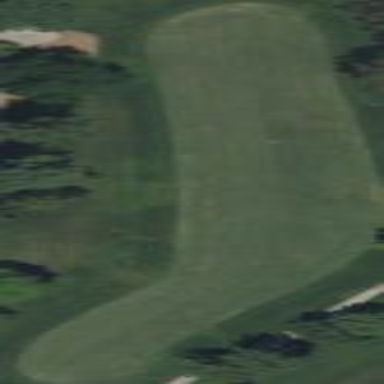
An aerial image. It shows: Grassy area designated as golf fairway.